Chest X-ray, AP view. Patient: 55 years old, sex F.
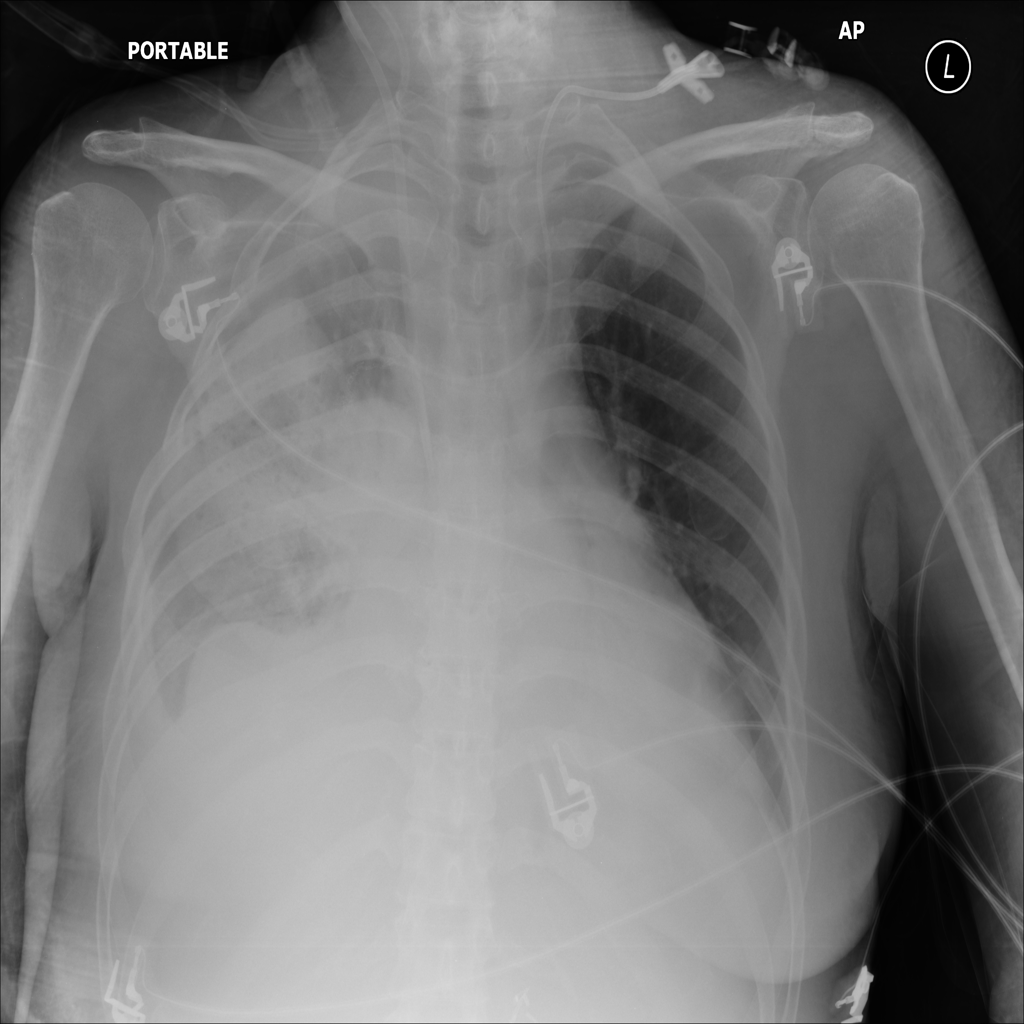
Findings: Pleural_Thickening